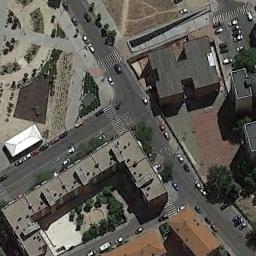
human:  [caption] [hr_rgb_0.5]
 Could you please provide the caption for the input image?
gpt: The zebra crossing at the intersection is yellow .

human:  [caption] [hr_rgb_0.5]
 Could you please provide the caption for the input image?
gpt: There are several vehicles on the road at the intersection, Many cars are parked on both sides of the road, There are many buildings and some trees around the intersection .

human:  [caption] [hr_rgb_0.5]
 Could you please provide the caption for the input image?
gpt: There are many buildings of different shapes and sizes beside the intersection .

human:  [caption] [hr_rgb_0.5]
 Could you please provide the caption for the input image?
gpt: An intersection with normal traffic is between some buildings and a square .

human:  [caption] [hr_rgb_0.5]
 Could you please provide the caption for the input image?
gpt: There are some black buildings and brown buildings around the intersection .